Question: my apologies for asking it very uncommon question.
I am using mysql and i have database which has the following tables
'''
course
course_subject
subject
student
student_course
department
employee
employee_role
personal_information
attendance
attendance_symbol
'''

the above database is linked to each other(relational database)... it is fine until when it comes to attendance... when a student enroll to a course it automatically enroll to the subjects that are related to that particular course..
but when it comes to attendance as whole i have some issues which.. but first lets let me tell you folks what i have assumed about attendance which may not be right but that includes:
I cant seems to work it out how cope with the situation... i just need help to create a table that will mark student attendance everyday... once marked dont know may be stored another table or how... need help
and student get it attendance everyday...
but when it comes to attendance i cant work it out where should i have attendance table... should i link attendance table to student_course or where?
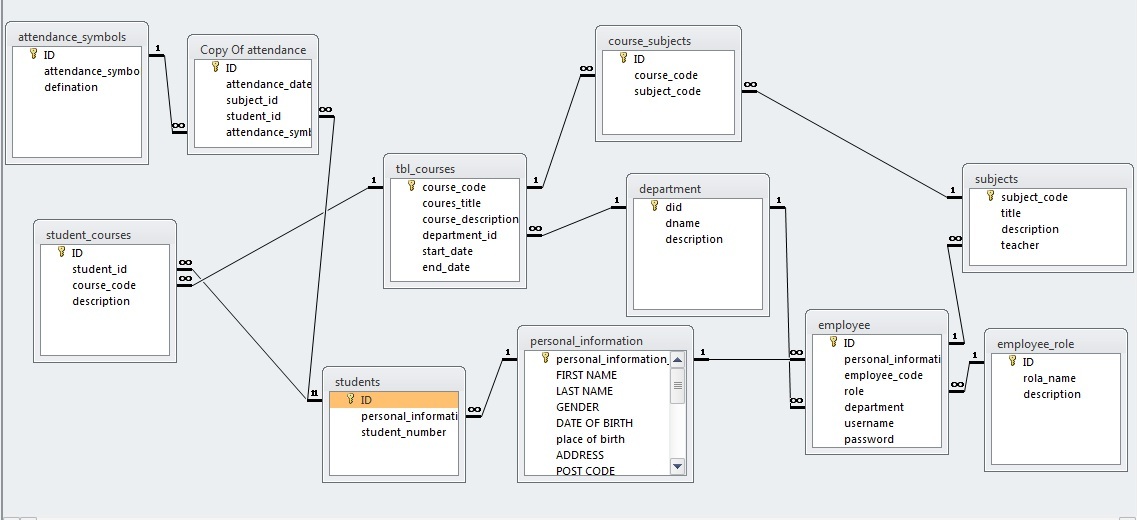
Answer: To save the information of whether a Student attended to a Subject on a certain date, you should have a table like the following:
'''
Attendance (student_id, subject_id, date)
'''
And then store when the student attended. That way, it will be related to your Student, Subject, but also to student_course as the subject is part of the course. Or you can just store course_id instead of subject_id.